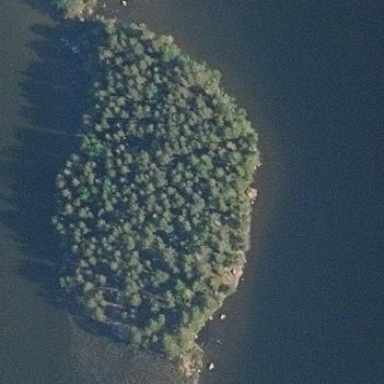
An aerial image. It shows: Island covered with woodland.